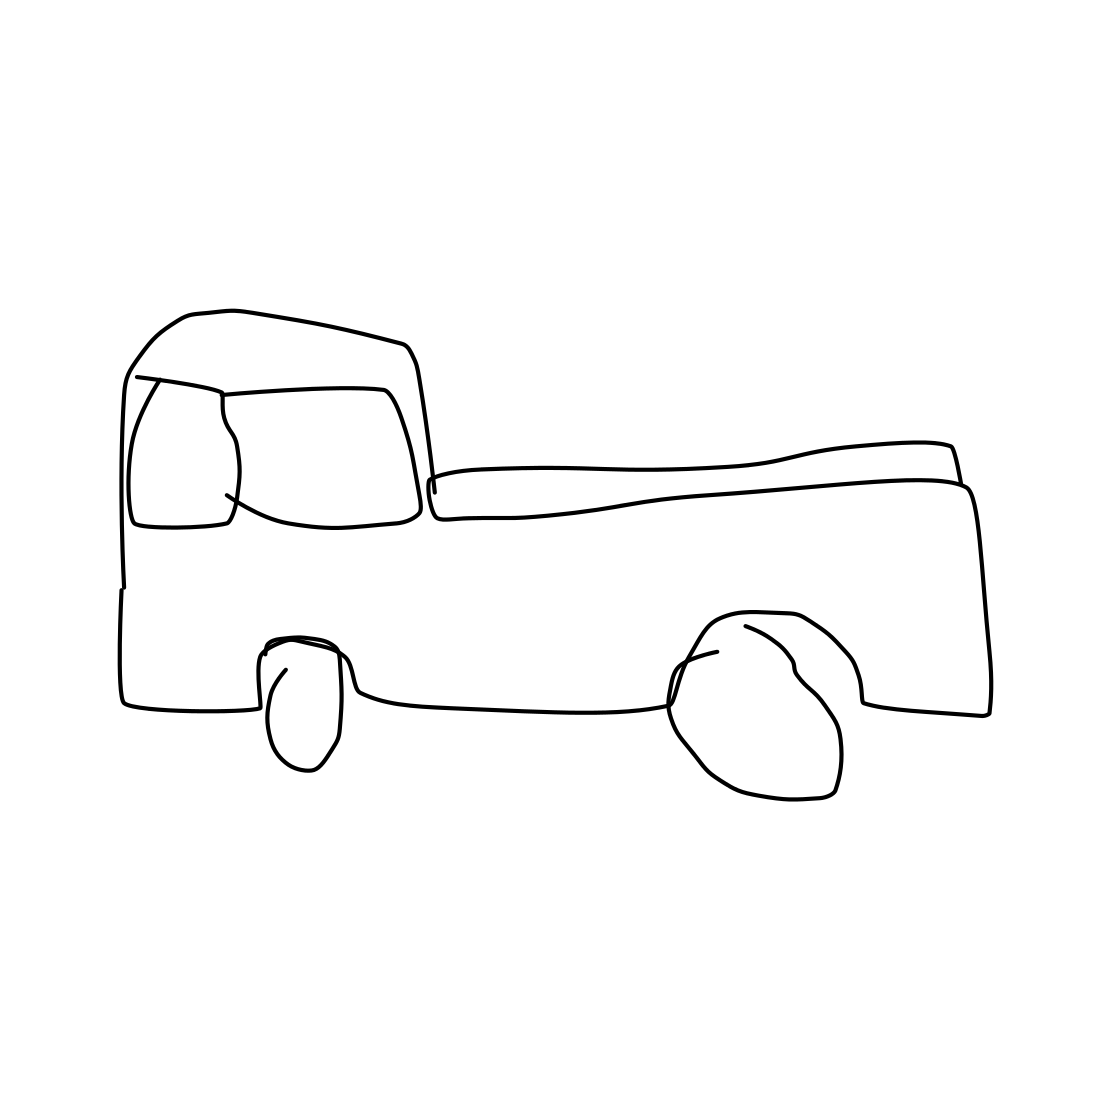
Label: pickup truck